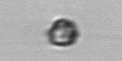
Label: flagellate